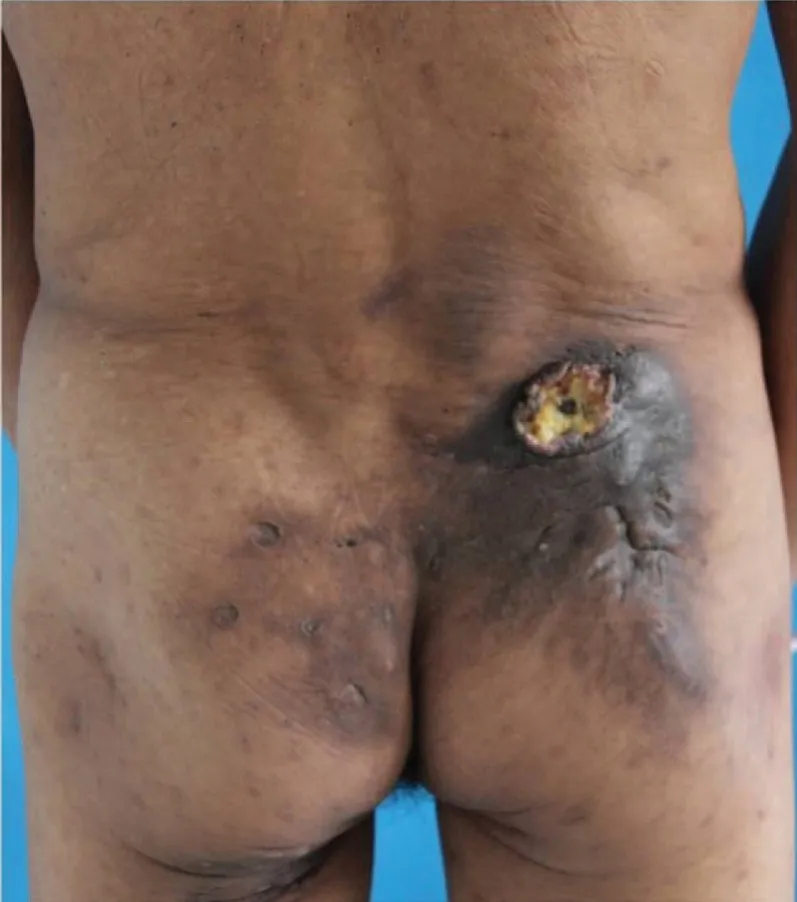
Mass (5 cm x 5 cm) with volcanic-like ulcer in the right buttock.
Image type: medical_photograph (skin_photograph)